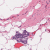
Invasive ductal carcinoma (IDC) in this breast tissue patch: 0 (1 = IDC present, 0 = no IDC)